Milling tool wear sample.
Tool blade image: 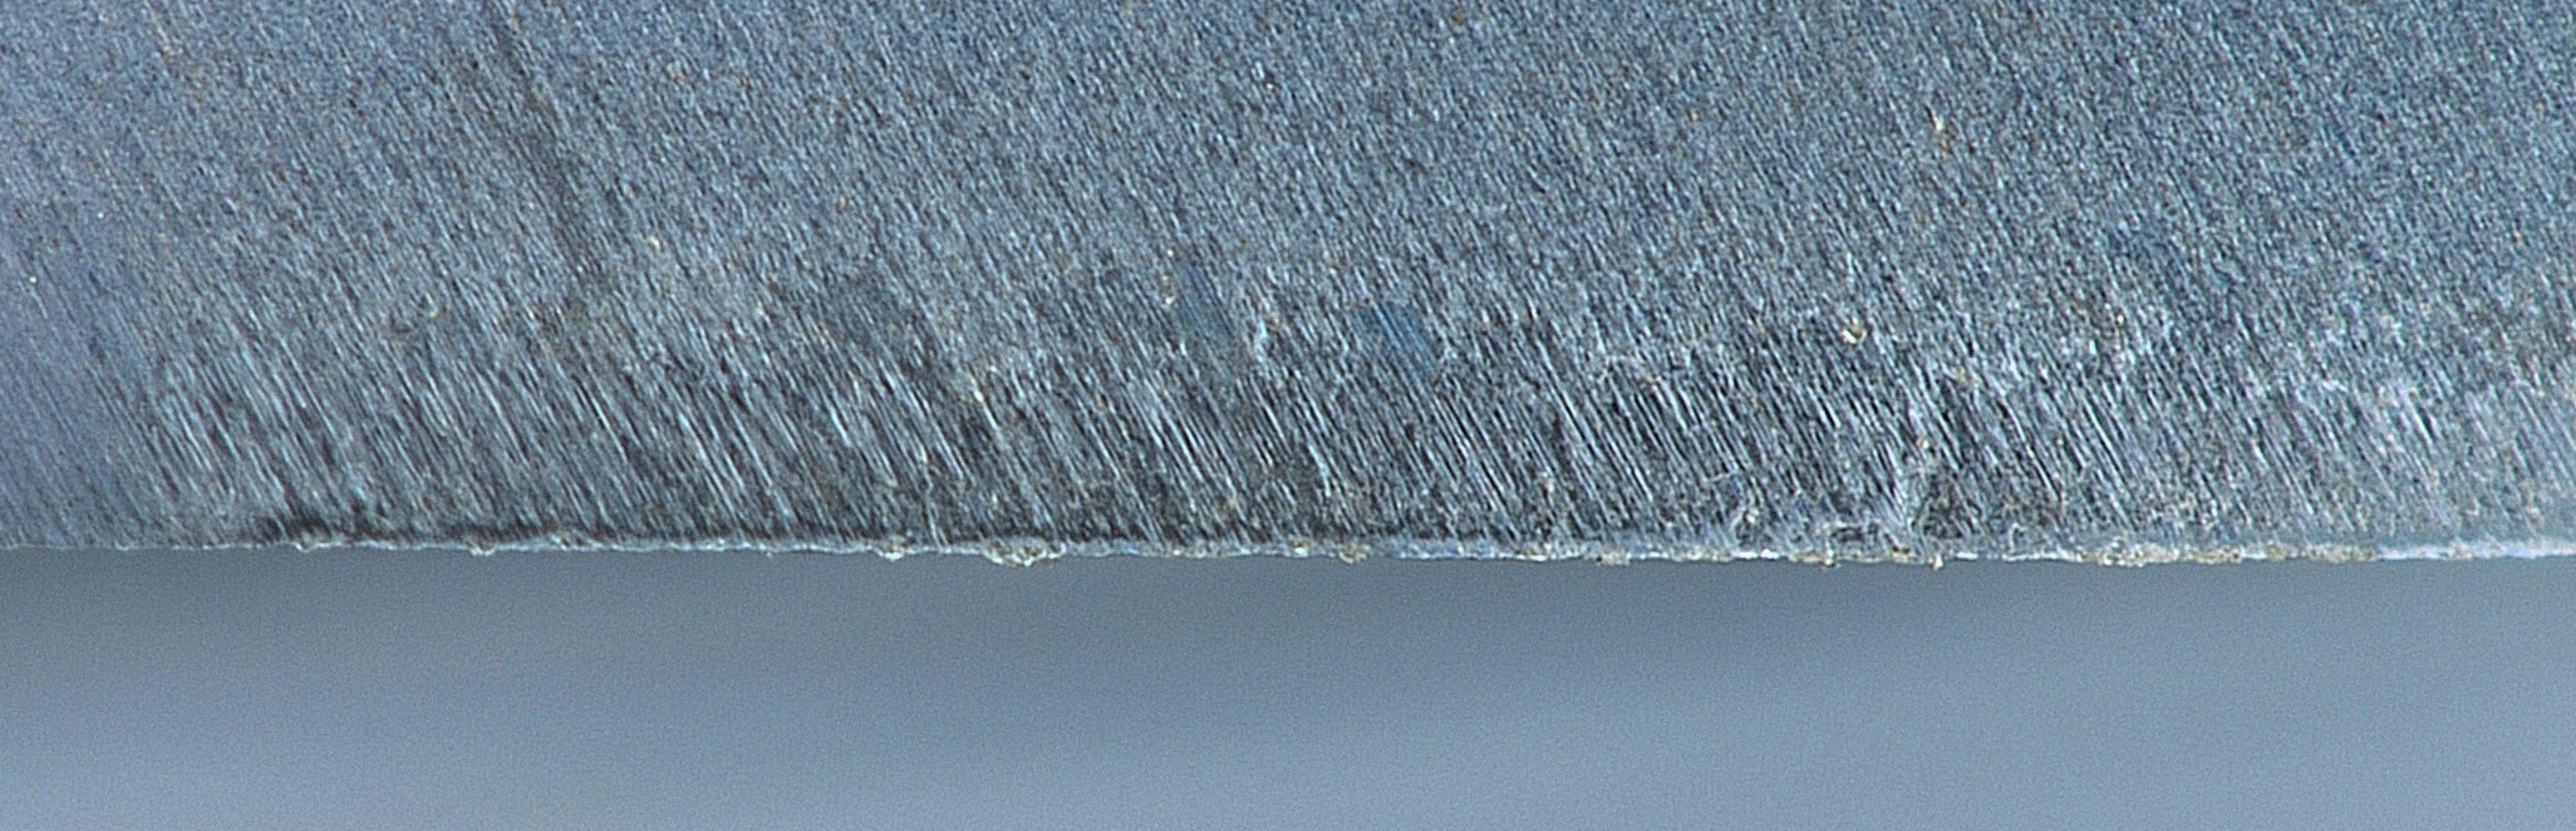
Chip image: 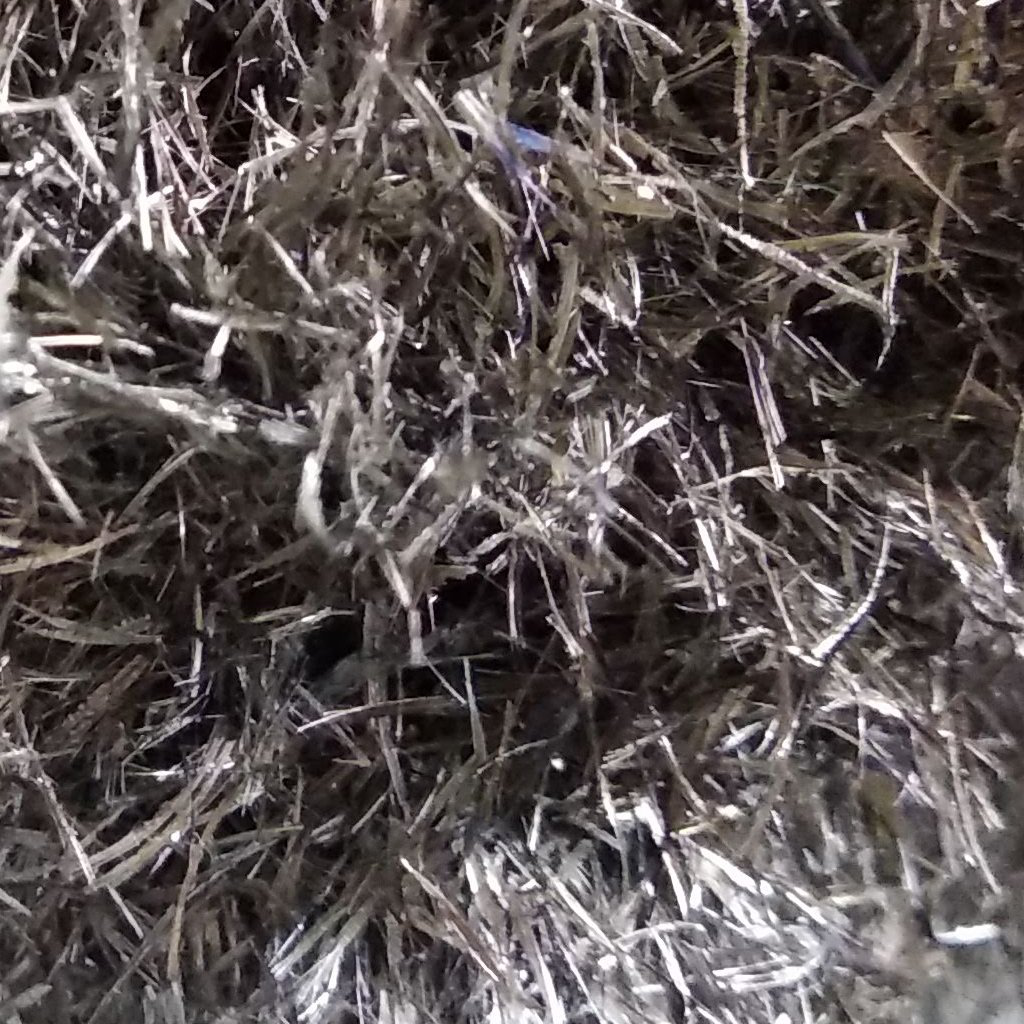
Workpiece image: 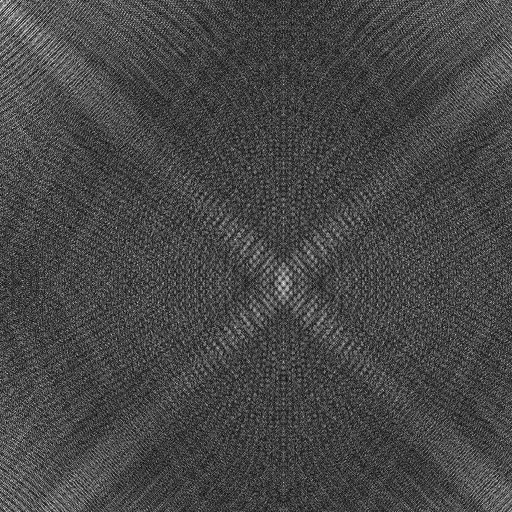
Tool wear state: sharp
Gaps: 4.52
Flank wear: 33.33
Overhang: 11.79
Force-signal Mel-spectrograms (X, Y, Z axes): 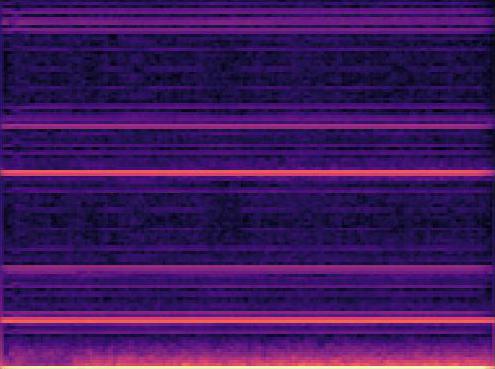 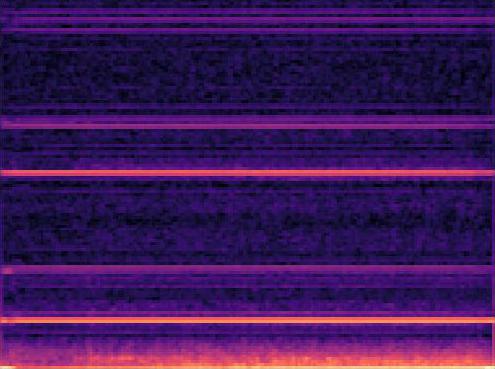 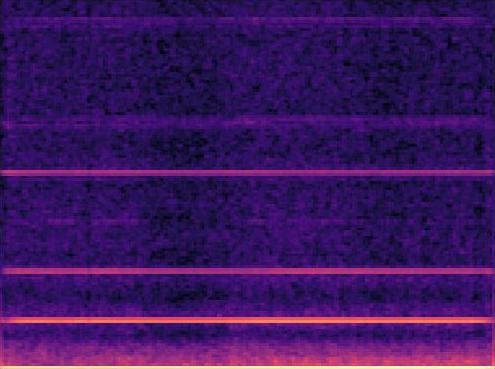
Force-signal scalograms (X, Y, Z axes): 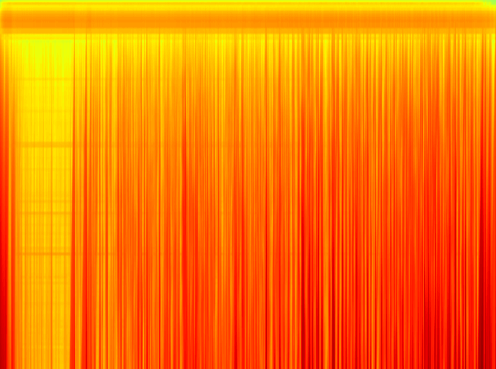 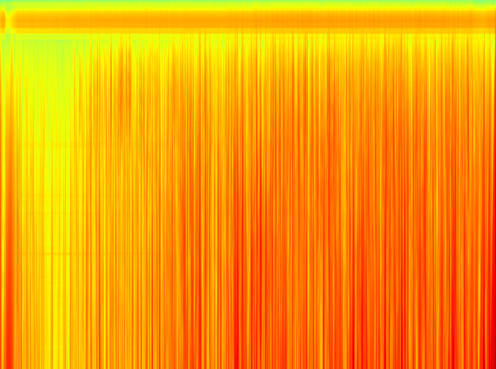 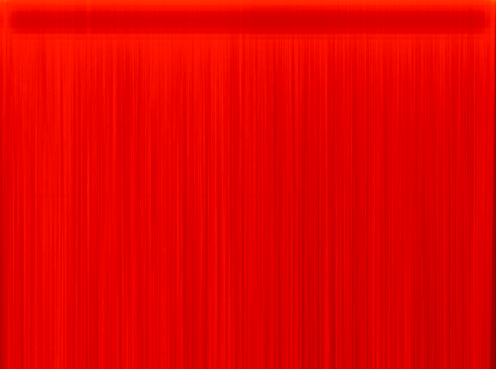
Force phase: initial_break_in_wear